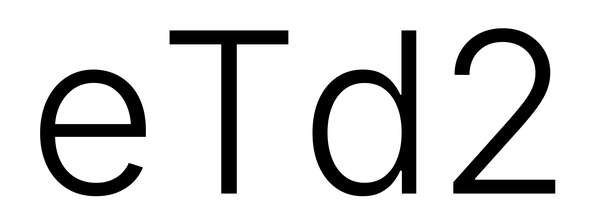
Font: Inter_Light